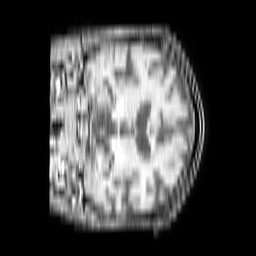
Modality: T1w
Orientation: coronal
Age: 62
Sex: male
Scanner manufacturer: philips
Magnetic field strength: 1.5 T
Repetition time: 0.1902 s
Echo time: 0.001863 s